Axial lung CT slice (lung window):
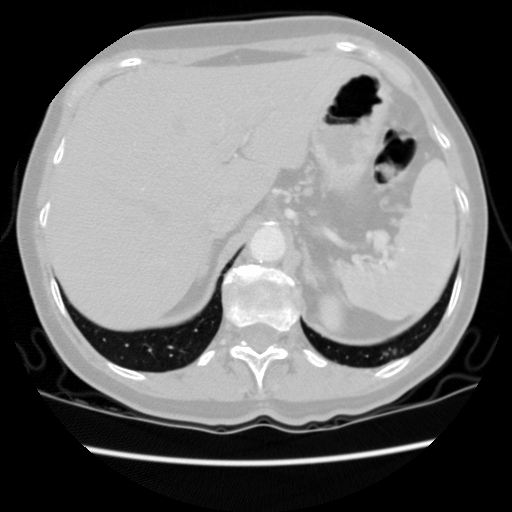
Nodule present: no